Group 1:
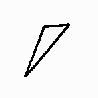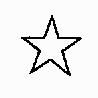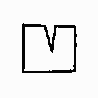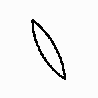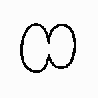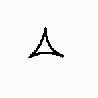
Group 2:
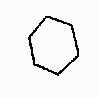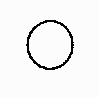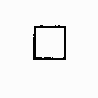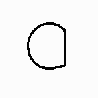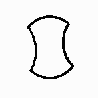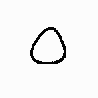
Rule separating the two groups: Acute angle vs. no acute angle.
Concepts: acute, angle, existence
Author: Mikhail M. Bongard
Reference: M. M. Bongard, Pattern Recognition, Spartan Books, 1970, p. 224.